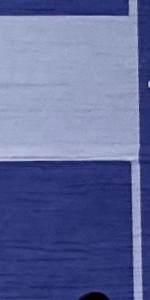
Label: Empty